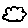
Label: cloud